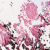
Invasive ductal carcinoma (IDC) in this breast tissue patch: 0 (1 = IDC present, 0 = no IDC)